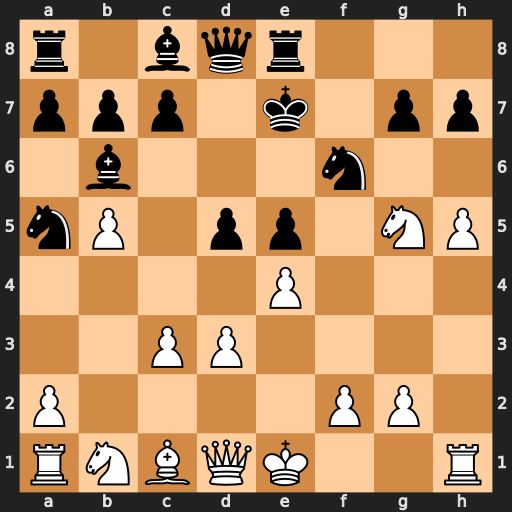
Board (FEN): r1bqr3/ppp1k1pp/1b3n2/nP1pp1NP/4P3/2PP4/P4PP1/RNBQK2R
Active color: w
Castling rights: KQ
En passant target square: -
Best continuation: Ba3+ Kd7 Nf7 Qe7 Bxe7